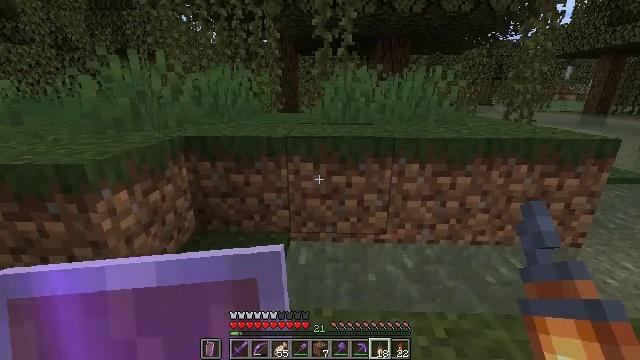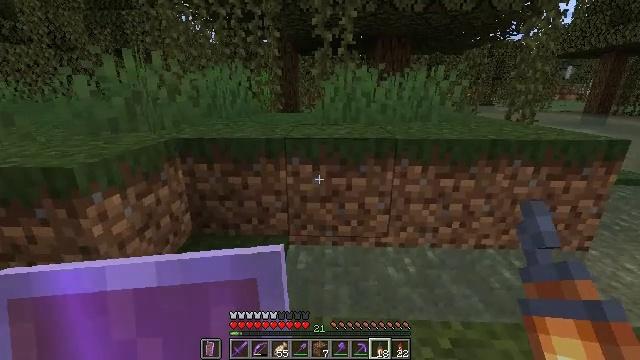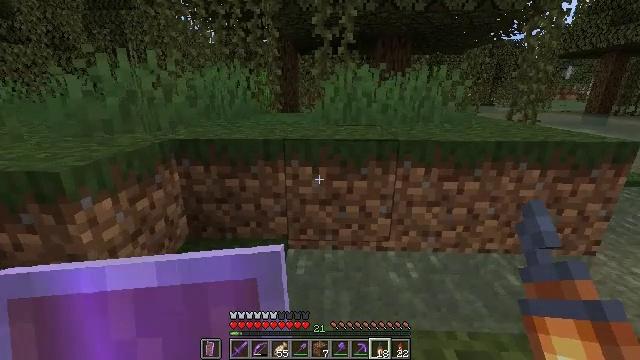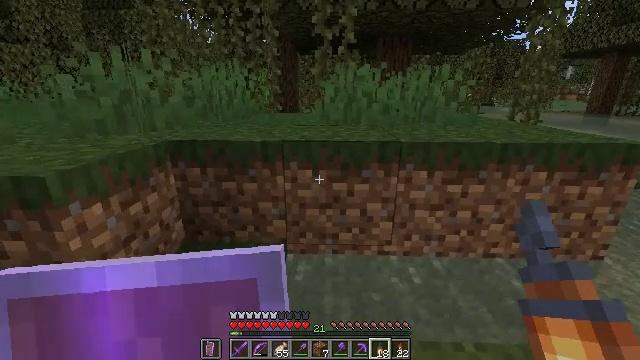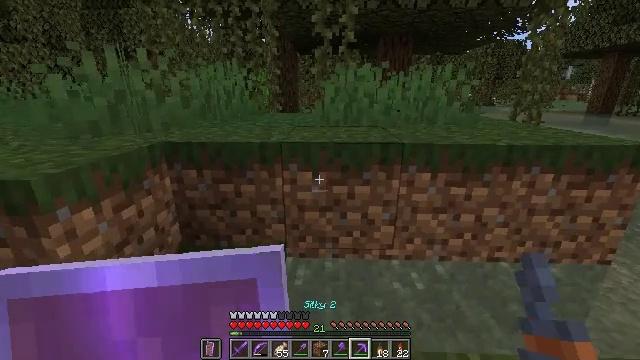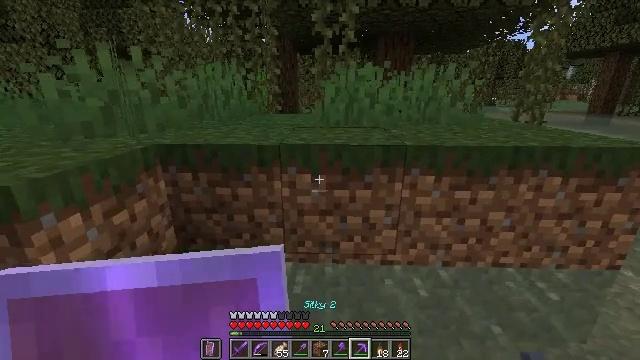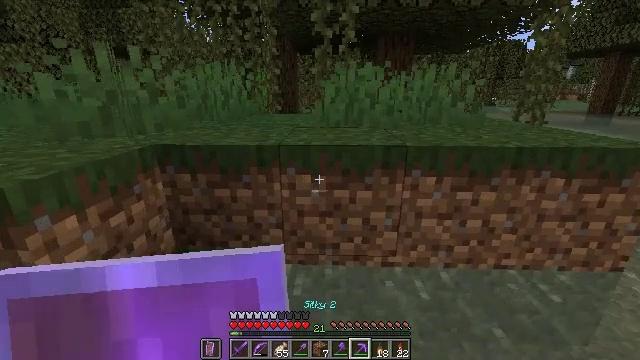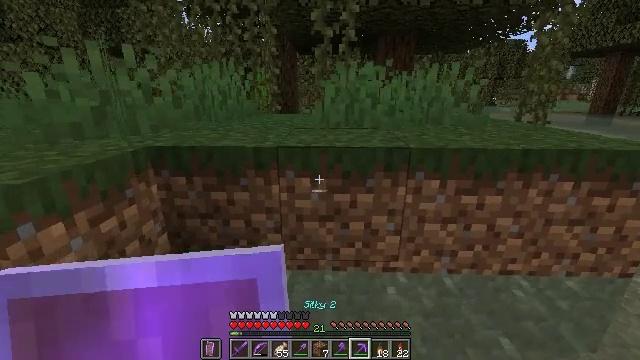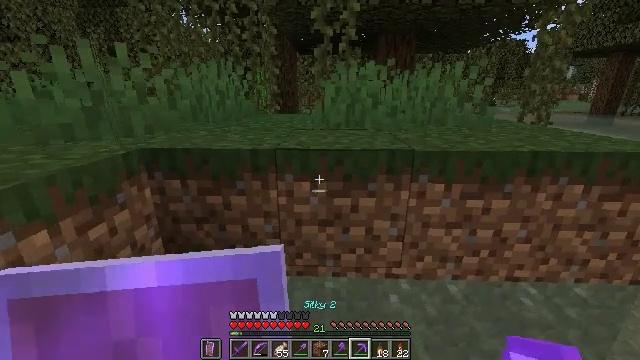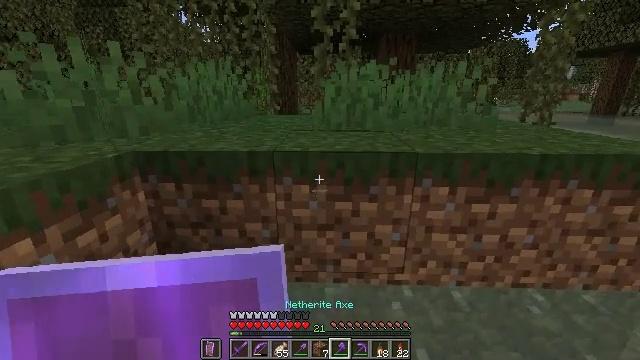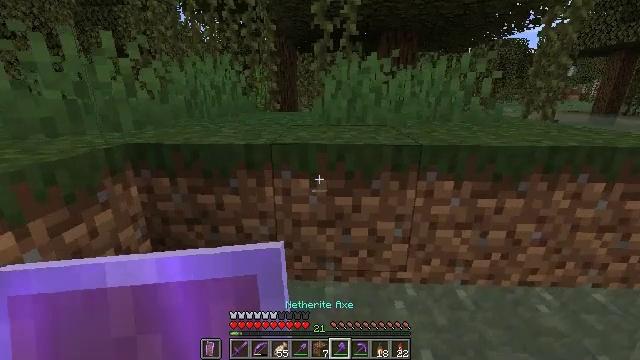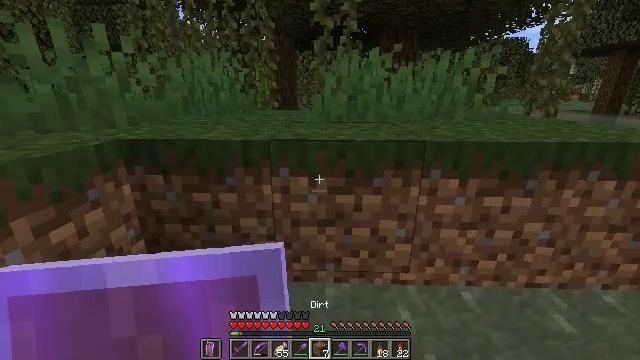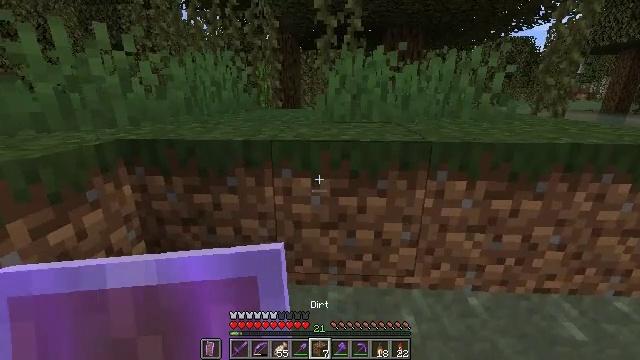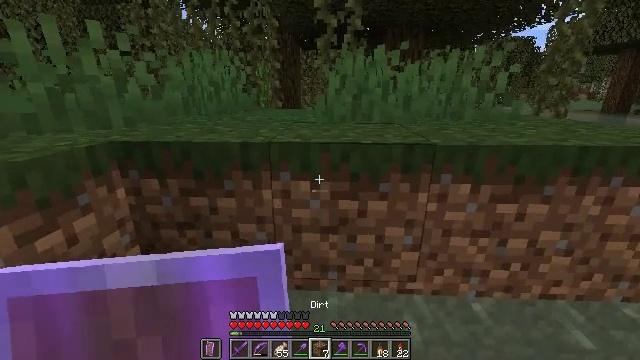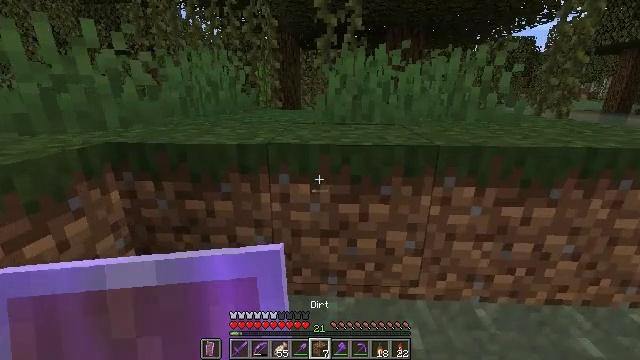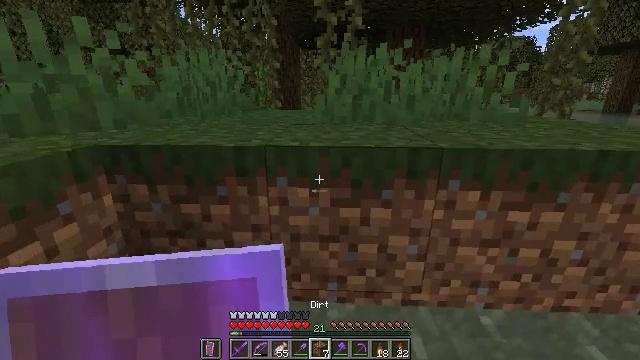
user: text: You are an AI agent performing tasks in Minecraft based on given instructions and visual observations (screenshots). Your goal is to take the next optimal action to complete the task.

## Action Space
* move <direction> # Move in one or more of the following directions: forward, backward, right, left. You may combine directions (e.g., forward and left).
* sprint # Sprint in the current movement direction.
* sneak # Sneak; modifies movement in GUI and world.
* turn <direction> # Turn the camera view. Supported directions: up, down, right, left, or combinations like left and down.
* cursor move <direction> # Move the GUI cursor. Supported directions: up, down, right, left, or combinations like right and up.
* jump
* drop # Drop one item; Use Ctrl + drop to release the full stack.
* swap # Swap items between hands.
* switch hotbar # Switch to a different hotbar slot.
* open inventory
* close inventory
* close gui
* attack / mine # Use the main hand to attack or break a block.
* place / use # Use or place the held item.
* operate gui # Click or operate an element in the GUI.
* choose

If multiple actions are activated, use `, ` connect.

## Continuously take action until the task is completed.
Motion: motion action
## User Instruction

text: Mine grass block from the ground.
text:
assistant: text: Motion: move forward, sneak
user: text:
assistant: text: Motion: move forward, sneak
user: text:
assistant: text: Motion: move forward, sneak
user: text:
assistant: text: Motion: move forward, sneak
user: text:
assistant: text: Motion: move forward, sneak
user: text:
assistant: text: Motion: move forward, sneak
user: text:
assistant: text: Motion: move forward, sneak
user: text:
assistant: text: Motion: move forward, sneak
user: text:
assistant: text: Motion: move forward, sneak
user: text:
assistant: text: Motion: move forward, sneak
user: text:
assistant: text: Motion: move forward, sneak
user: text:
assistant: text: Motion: move forward, sneak
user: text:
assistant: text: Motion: move forward, sneak
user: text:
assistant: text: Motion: move forward, sneak
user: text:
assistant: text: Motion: move forward, sneak
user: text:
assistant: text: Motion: move forward, sneak
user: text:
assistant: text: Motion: move forward, sneak
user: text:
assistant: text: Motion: move forward, sneak
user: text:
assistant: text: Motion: move forward, sneak, turn right
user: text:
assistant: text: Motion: sneak
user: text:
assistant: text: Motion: sneak
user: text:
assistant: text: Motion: sneak
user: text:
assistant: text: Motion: sneak
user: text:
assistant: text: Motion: sneak
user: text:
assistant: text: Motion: sneak
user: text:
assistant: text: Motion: sneak
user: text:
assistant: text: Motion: sneak
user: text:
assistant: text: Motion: sneak
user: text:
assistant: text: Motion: sneak
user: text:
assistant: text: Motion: sneak